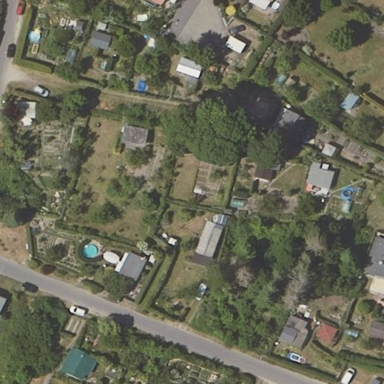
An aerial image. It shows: Area designated for allotments.